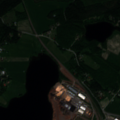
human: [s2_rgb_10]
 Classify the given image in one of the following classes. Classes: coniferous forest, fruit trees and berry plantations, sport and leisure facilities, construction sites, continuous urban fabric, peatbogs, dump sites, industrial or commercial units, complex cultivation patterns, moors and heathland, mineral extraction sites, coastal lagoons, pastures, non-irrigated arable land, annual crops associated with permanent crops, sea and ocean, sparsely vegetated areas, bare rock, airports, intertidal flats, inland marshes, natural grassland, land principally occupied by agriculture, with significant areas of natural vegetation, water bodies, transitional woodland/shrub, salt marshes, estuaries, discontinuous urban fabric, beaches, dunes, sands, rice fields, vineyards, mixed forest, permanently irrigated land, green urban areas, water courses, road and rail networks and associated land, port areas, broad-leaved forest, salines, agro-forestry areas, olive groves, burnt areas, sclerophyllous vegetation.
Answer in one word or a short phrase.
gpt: industrial or commercial units, land principally occupied by agriculture, with significant areas of natural vegetation, mixed forest, water bodies